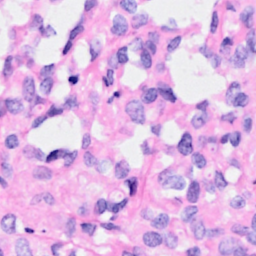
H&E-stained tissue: Breast